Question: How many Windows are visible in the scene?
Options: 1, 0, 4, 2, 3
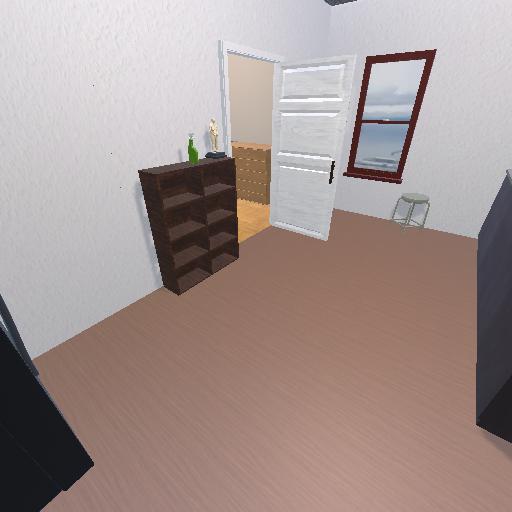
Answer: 1